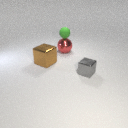
small green rubber sphere above large red metal sphere